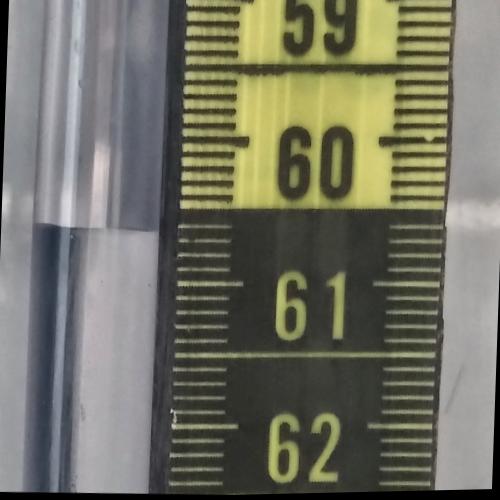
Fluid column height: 60.6 cm